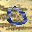
Label: 0